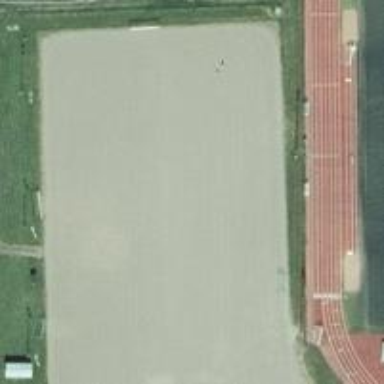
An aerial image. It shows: Paved multi-sport pitch on leisure land.